Question: Suddenly subversion option has been gone from my android Studio as marked in image
I have re-installed android studio still I cannot see subversion option.
any idea regarding this?
Thanks.
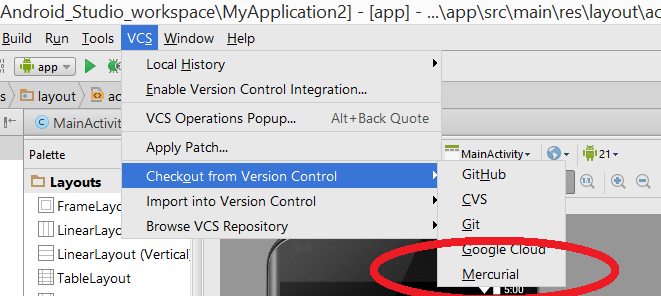
Answer: Go to 'Settings -> Plugins' and mark 'Subversion integration'. Click 'apply', then restart Android Studio.